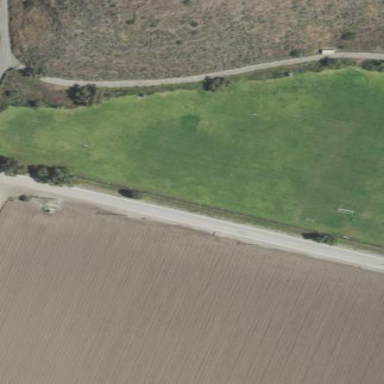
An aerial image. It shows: Grass pitch designated for soccer.